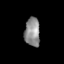
Tissue: lung
Cell type: Epithelial cells
Senescence score: 0.2111
Nuclear area (px): 430
Mean DAPI intensity: 140.34